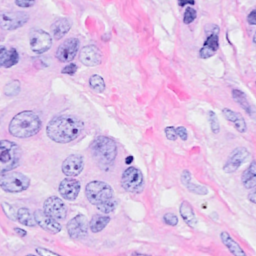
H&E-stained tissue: Breast